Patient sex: M
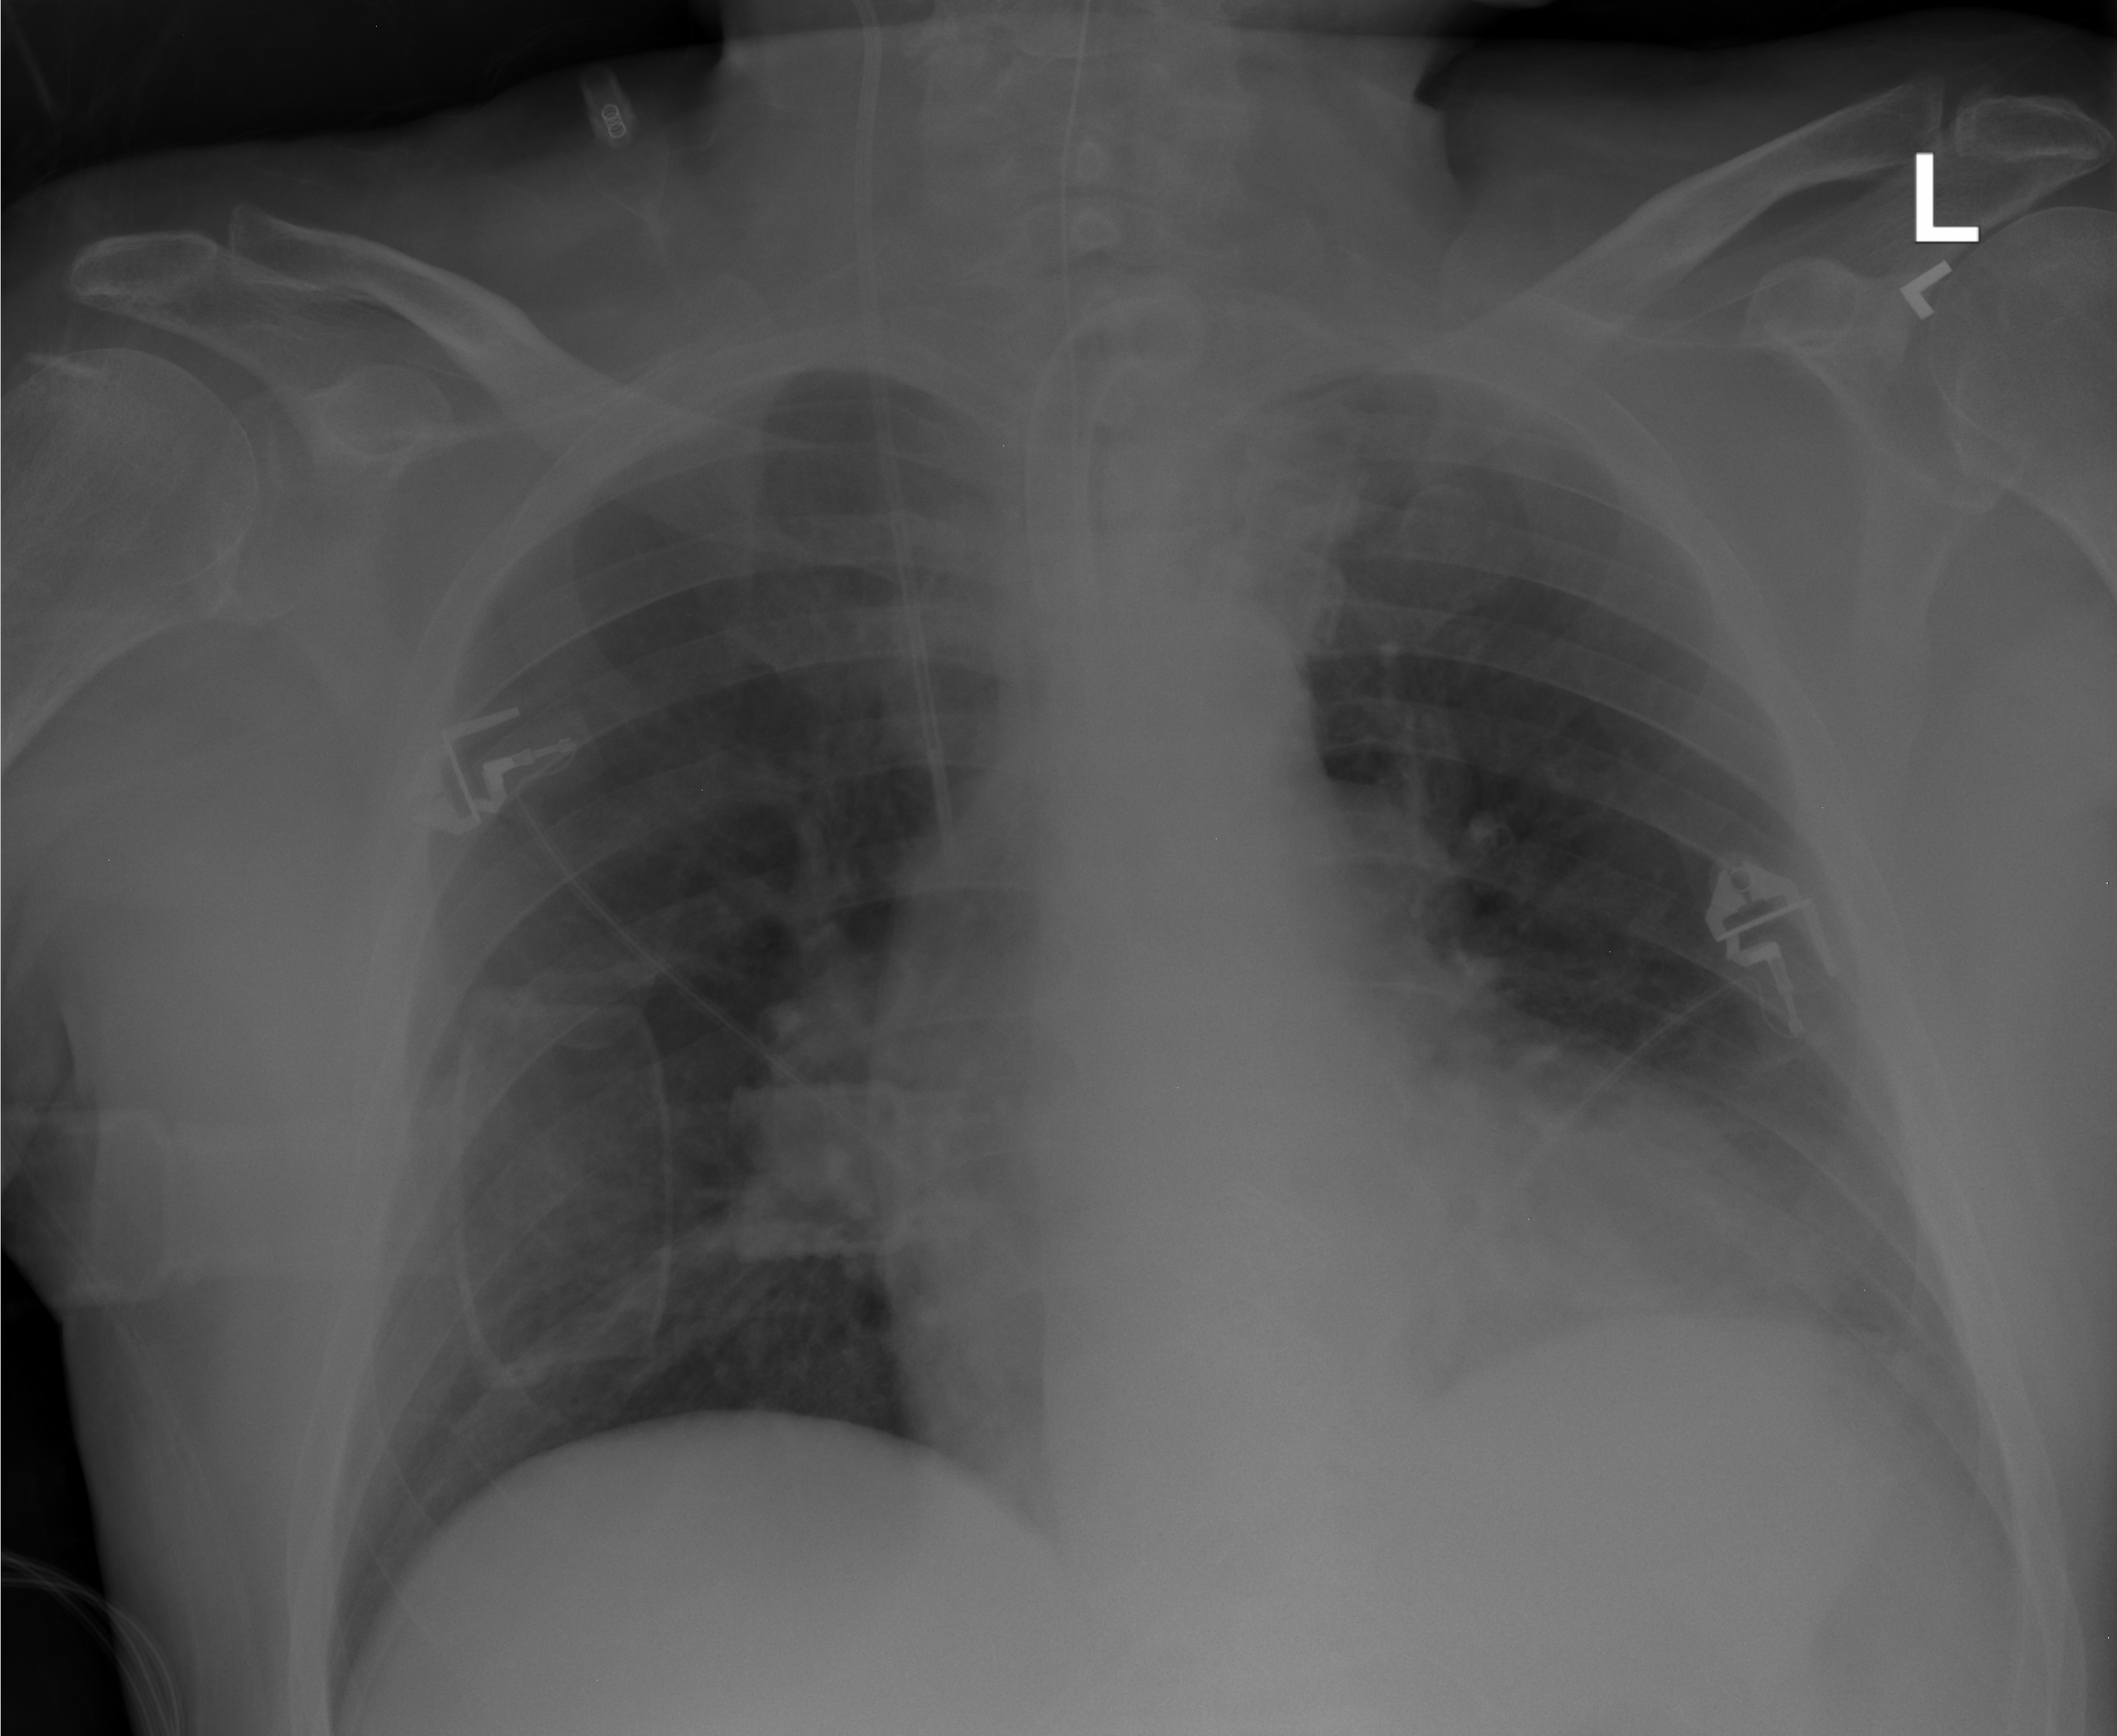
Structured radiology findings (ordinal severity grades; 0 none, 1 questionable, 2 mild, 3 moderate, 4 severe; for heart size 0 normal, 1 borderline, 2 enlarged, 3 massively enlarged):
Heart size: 2
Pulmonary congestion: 0
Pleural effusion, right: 0
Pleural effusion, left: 1
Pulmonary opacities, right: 0
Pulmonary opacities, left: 0
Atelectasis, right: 0
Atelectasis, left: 0